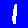
Digit: 1